Question: I am trying to use the PHP inbuilt server feature 'php -S localhost:8888' to run a testing server for a project of mine. When I use it, an error appears:

In the event log, the following error appears:
'''
Faulting application name: php.exe, version: 5.4.3.0, time stamp: 0x4fb15e42
Faulting module name: php5ts.dll, version: 5.4.3.0, time stamp: 0x4fb15f2c
Exception code: 0xc0000005
Fault offset: 0x0000000000119940
Faulting process id: 0x1a40
Faulting application start time: 0x01ce84b22074fc3f
Faulting application path: C:\wampin\php\php5.4.3\php.exe
Faulting module path: C:\wampin\php\php5.4.3\php5ts.dll
Report Id: 5e31c3a5-f0a5-11e2-b720-90e6bab78fd4
'''
I have commented out (';') every PHP extension in php.ini one by one, and none of them made a difference. I even tried commenting every PHP extension out, but still no result. I have re-installed WAMP and updated it to the latest version, but this yields no results.
I do not have IIS installed or running, or any other services (aside from WAMP) running on port 80, and no services running on port 80.
My PHP version is 5.4.3, Apache is 2.4.2 running on WAMP 2.2e, Windows 7 64-bit.
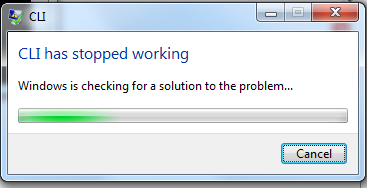
Answer: Solution (credit goes to DaveRandom) was to update PHP to version 5.5.1 following these steps:
1. Download 5.5.1 Windows Binaries.
2. Make new folder in {wamproot}/bin/php/ called "php5.5.1".
3. Replace all occurrences of "5.4.3" in {wamproot}/wampmanager.ini with "5.5.1".
4. Repeat step 3 for wampmanager.conf
5. Update PATH environment variable